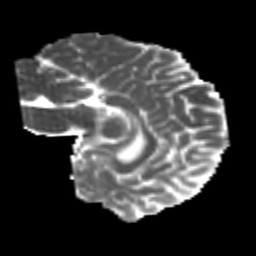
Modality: MD
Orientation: sagittal
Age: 23
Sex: female
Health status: healthy
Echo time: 0.074 s